Question: I'm trying to figure out a way to compare one cell in Sheet2 vs. an entire row in Sheet1. If there is a match then I'd like to mark a requested row with an "X". The row to mark the "X" with needs to change because I'm comparing for numerous users, I figure I can just set a string for input. Once the single cell has checked down the entire row, I'd need the next cell in the column to check against the entire row and mark an "X" accordingly.
The long short of this is I'm making a database of software installed on 50 computers and I have a list of all possible applications and all installed applications per computer. Not every computer has every application, so I'm trying to automate a spreadsheet that will mark which computers have which software based on the data gathered. If this doesn't make sense please let me know. I understand logic flow and program in Powershell often but I'm not too familiar with VBA commands. Thank you!
Edit: Added picture for explanation.
Edit2: Added code below that I have. It seems to run the check but the c.Value is always wrong. It just doesn't quite check out. I tested CellApp.Select to confirm the range I want is correct. The loop just isn't checking the right values I don't think. For the example picture, pretend that the "List of Machine 3's Programs" is on Sheet2 and starts at A1.

'''
Option Explicit
Sub check()
Dim wsApplications As Worksheet, wsMachines As Worksheet
Dim CellApp As Range, CellMachine As Range
Dim listStRow As Long, listEndRow As Long, listCol As Long
Dim c As Range
Dim Counter As Integer
Set wsApplications = Sheets("Sheet2")
Set wsMachines = Sheets("Sheet1")
Counter = 3
'data start(row, col)on machines-list sheet
listStRow = 2
listCol = 1
With wsApplications
'find last machine in list
listEndRow = .Cells(Rows.Count, listCol).End(xlUp).Row
'Set CellApp Range
Set CellApp = Range("A2", Cells(listEndRow, 1))
For Each c In CellApp.Cells
'For each cell in the CellApp Range...
Set CellMachine = Cells(1, Counter)
Counter = Counter + 1
'Defines CellMachines as Cell "1,3" then "1,4" then "1,5" etc...
If c.Value = CellMachine.Value Then
'If the cell in CellApp is equal to the cell that is currently CellMachine
wsMachines.Cells(4, CellMachine.Column).Value = "X"
'Mark an X underneath the column that matches up. Designated Row 4 for a test.
End If
Next c
End With
'''
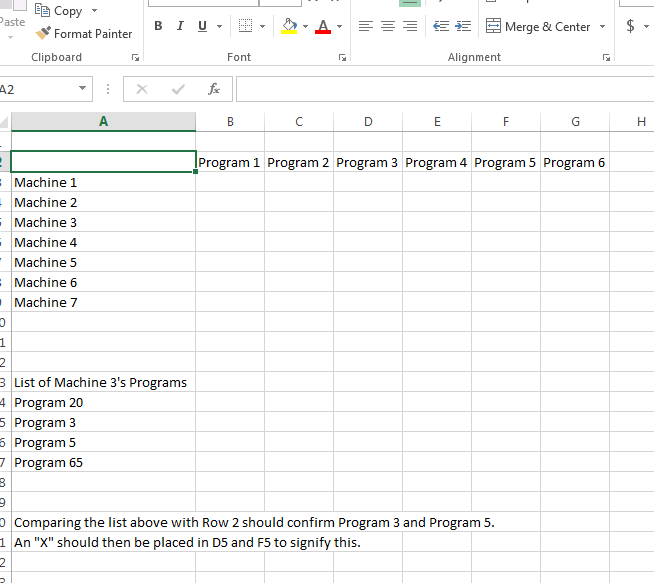
Answer: One method outlined below. This assumes that the mc/program data is presented as per the image below and your 'matrix' is presented as per your Q. Adjust the sheet names and data positions in the code to suit.

'''
Option Explicit
Sub check()
Dim wsList As Worksheet, wsMatrix As Worksheet
Dim r As Range, c As Range
Dim listStRow As Long, listEndRow As Long, listCol As Long, n As Long
Dim matHdr As Long, matCol As Long
Dim mcNo As String, progNo As String
Set wsList = Sheets("Sheet2")
Set wsMatrix = Sheets("Sheet1")
'data start(row, col)on machines-list sheet
listStRow = 2
listCol = 1
'start position of matrix (row, col) to be filled
matHdr = 1
matCol = 1
With wsList
'find last machine in list
listEndRow = .Cells(Rows.Count, listCol).End(xlUp).Row
'for each mc in list
For n = listStRow To listEndRow
'construct matrix intersect 'headers' for mc and program
mcNo = "Machine " & CStr(.Cells(n, listCol).Value)
progNo = "Program " & CStr(.Cells(n, listCol).Offset(0, 1).Value)
'populate matrix with "X"
With wsMatrix
Set r = .Columns(matCol).Find(mcNo, , , xlWhole)
If Not r Is Nothing Then
Set c = .Rows(matHdr).Find(progNo, , , xlWhole)
If Not c Is Nothing Then
Intersect(r.EntireRow, c.EntireColumn) = "X"
End If
End If
End With
Next n
End With
End Sub
'''